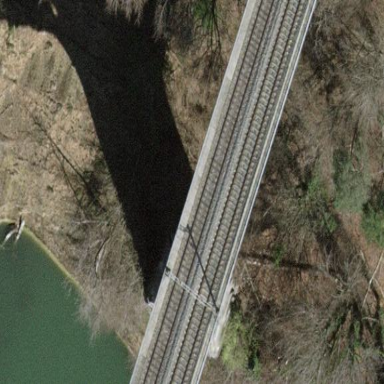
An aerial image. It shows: Pier supporting bridge.